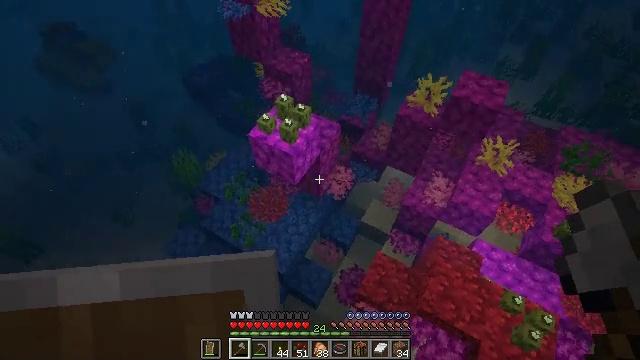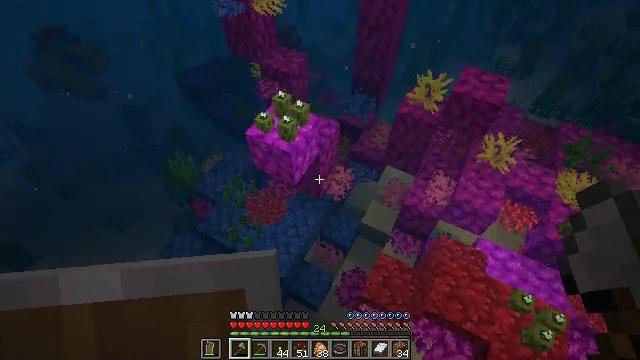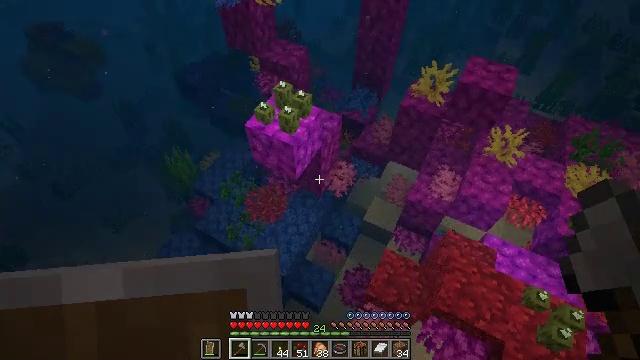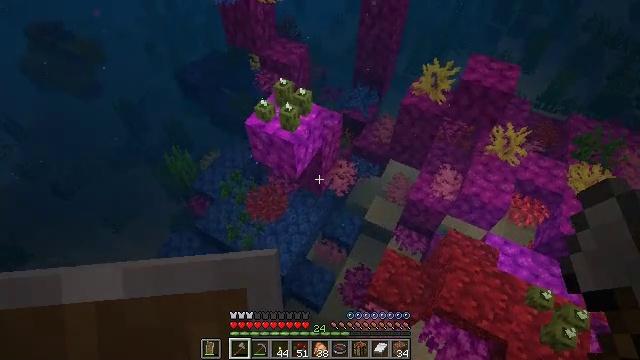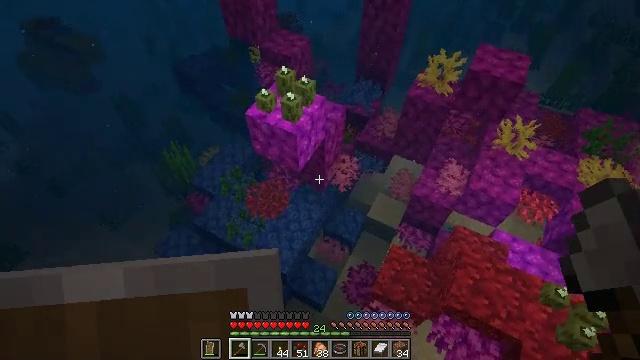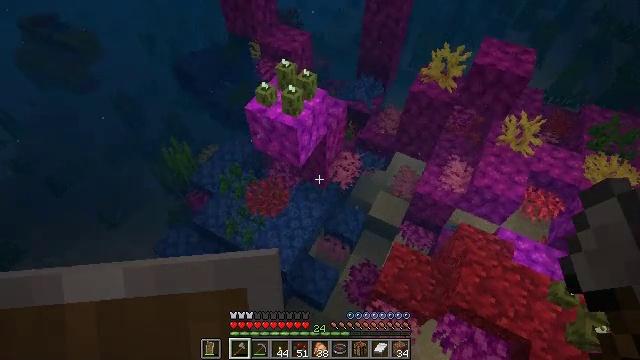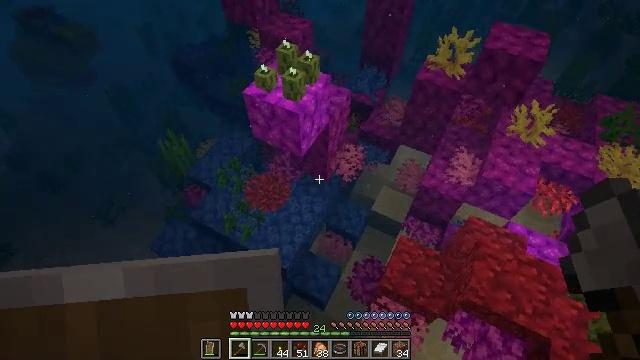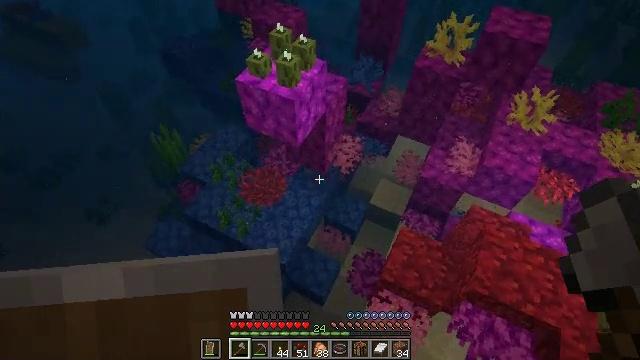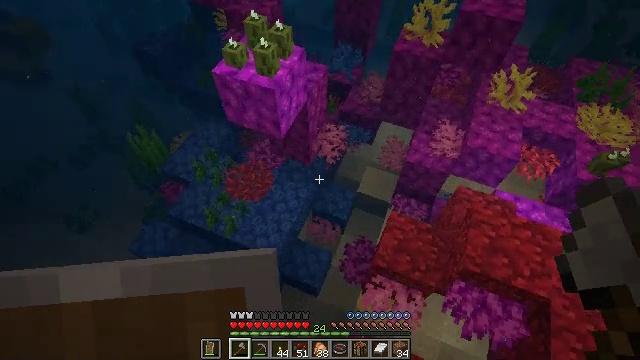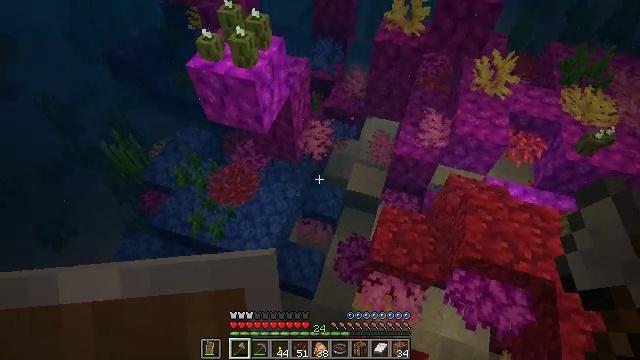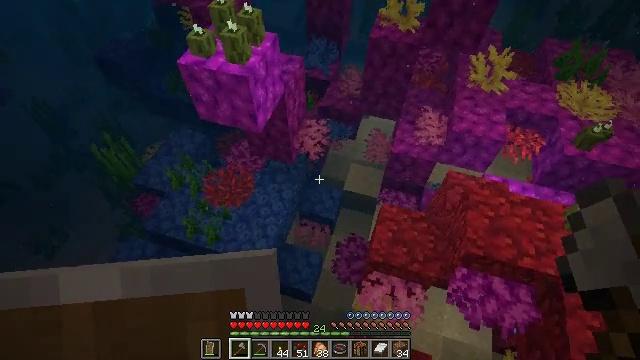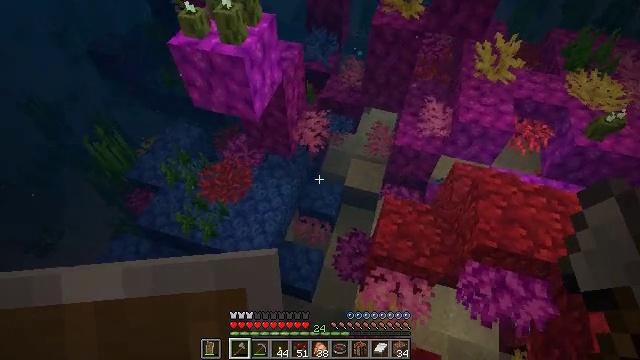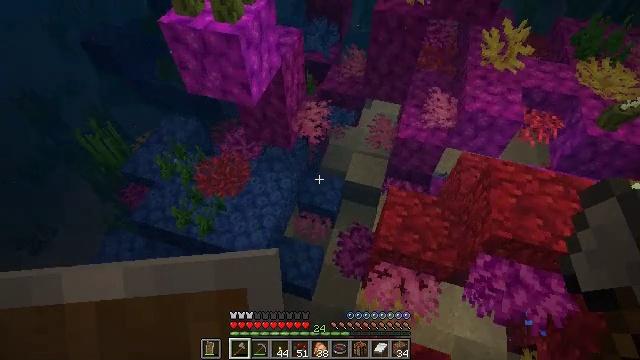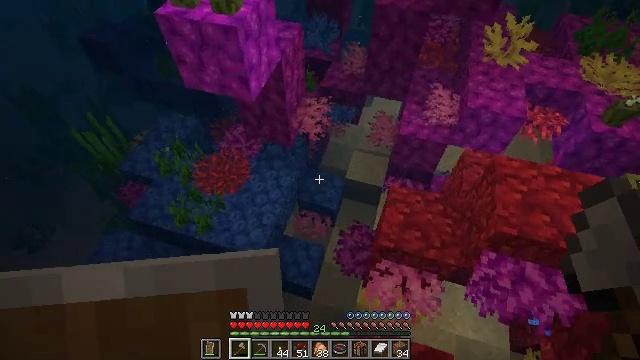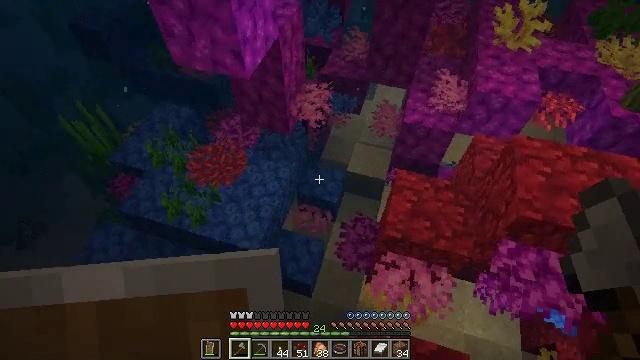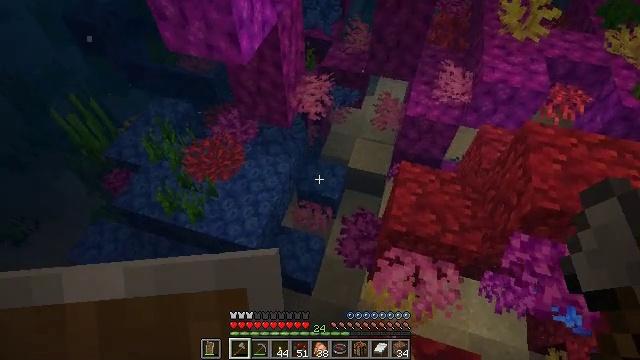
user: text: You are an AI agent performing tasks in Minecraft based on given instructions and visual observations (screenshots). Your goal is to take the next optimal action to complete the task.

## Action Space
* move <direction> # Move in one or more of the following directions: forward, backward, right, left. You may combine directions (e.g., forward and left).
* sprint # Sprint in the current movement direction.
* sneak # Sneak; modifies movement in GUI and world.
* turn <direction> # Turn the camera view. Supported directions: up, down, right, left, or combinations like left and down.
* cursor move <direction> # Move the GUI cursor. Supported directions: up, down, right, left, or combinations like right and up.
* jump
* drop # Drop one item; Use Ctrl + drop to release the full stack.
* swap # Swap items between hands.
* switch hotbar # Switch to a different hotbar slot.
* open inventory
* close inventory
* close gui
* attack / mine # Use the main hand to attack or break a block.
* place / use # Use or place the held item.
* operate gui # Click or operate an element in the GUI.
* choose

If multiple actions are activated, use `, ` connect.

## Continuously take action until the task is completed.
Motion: motion action
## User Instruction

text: Collect sea pickles from the ocean floor.
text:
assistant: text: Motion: move forward and move left, sneak, turn right
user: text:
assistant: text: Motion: move forward and move left, sneak
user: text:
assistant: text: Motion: move forward and move left, sneak
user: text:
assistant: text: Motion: move forward, sneak
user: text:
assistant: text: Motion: sneak
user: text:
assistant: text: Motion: sneak
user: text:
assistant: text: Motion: sneak, turn right
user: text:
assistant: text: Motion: sneak, turn right and down
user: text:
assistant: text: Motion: move forward, sneak, turn right
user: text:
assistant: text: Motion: move forward, sneak, turn right
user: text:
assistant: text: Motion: move forward, sneak
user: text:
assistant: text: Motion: move forward, sneak
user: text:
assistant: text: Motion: move forward, sneak
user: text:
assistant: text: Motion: move forward, sneak
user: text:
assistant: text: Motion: move forward, sneak
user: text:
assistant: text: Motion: move forward, sneak
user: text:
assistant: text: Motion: move forward
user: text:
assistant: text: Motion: move forward
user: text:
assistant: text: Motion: move forward
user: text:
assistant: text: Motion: move forward, turn right
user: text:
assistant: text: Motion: move forward
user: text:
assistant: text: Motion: move forward
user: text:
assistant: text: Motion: move forward, sneak
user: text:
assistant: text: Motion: move forward, sneak
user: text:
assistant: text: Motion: move forward, sneak
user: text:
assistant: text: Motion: move forward, sneak
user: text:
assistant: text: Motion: move forward, sneak
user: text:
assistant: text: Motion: move forward, sneak, turn left and up
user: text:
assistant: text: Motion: move forward, sneak
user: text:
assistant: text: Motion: move forward, sneak